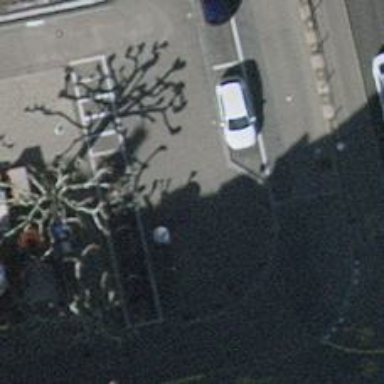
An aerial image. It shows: Motorcycle parking facility.